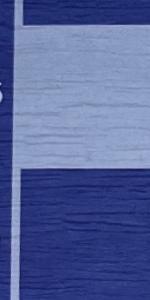
Label: Empty